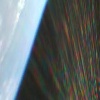
Label: sunburn